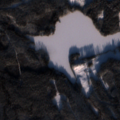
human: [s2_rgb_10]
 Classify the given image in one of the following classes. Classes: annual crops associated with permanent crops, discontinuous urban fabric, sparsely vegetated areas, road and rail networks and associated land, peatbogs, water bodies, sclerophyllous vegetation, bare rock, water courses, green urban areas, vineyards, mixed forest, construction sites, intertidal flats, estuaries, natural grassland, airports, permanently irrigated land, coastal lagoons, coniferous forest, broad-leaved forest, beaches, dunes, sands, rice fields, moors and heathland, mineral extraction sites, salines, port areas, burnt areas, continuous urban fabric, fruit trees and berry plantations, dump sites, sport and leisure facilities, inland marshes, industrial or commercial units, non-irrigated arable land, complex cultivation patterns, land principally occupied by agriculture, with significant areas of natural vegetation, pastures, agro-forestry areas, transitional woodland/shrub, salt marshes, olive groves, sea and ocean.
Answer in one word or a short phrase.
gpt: coniferous forest, water bodies